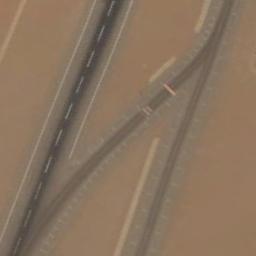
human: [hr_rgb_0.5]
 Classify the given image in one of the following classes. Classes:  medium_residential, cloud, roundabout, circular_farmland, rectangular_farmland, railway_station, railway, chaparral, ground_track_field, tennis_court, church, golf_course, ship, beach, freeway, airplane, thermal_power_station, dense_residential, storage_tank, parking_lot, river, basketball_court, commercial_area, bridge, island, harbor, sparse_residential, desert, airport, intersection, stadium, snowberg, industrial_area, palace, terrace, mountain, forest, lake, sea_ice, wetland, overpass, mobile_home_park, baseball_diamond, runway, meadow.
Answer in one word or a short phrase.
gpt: runway